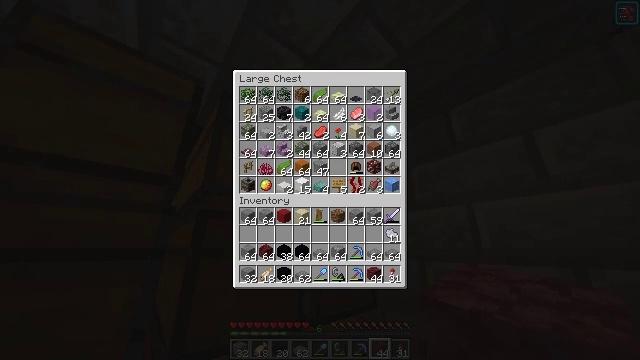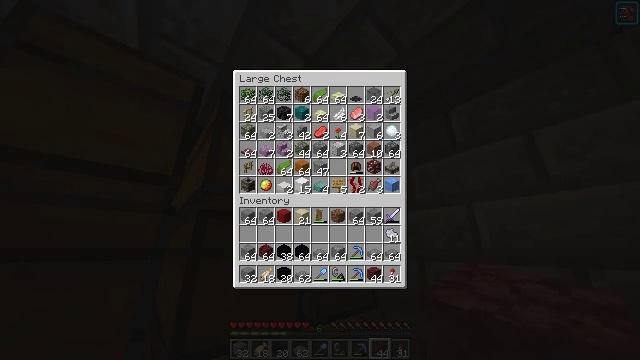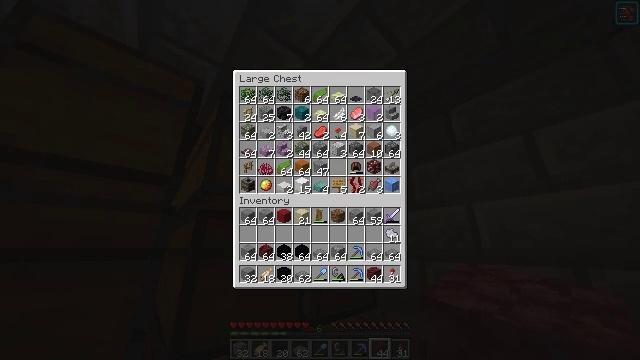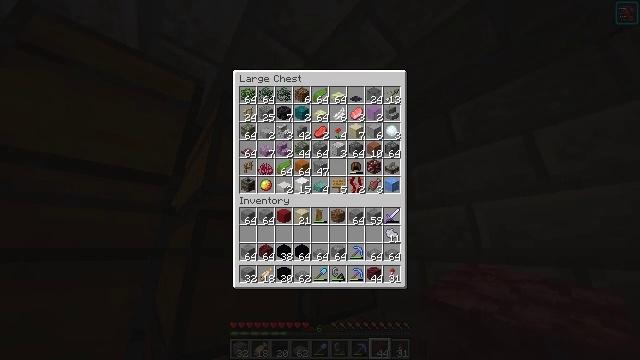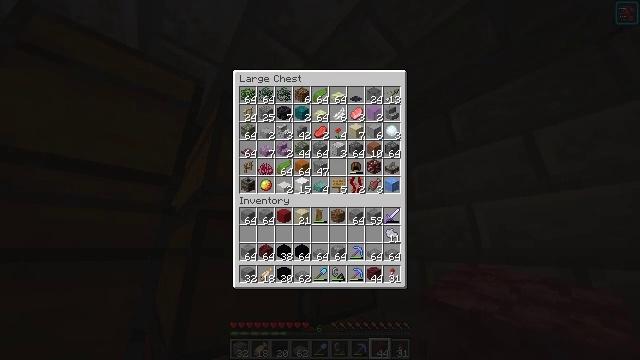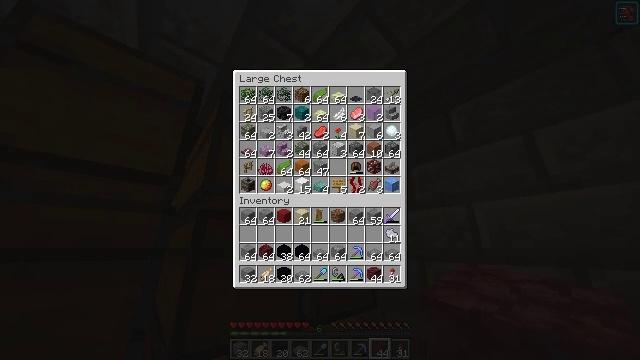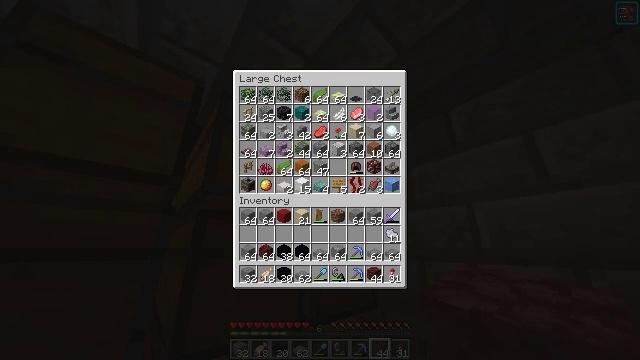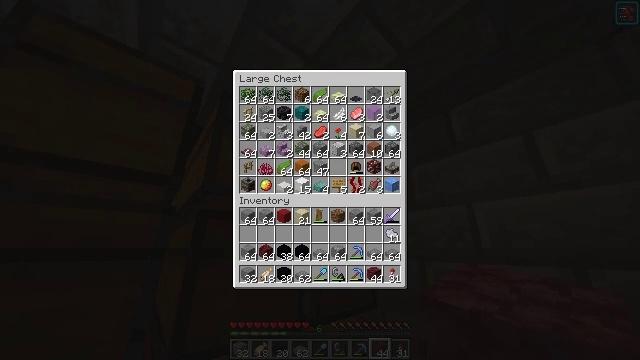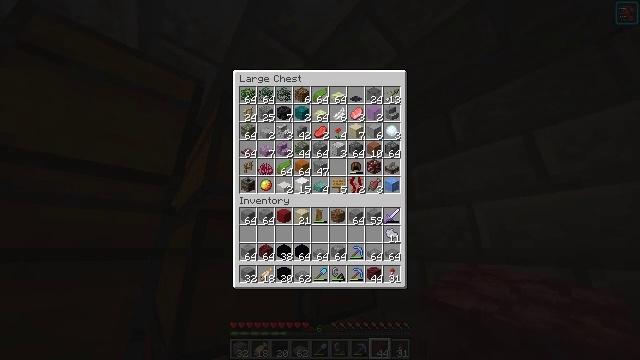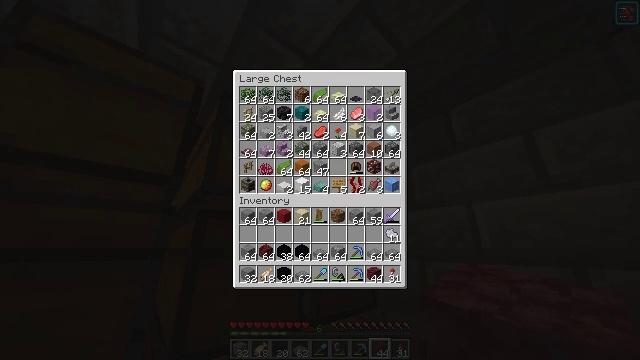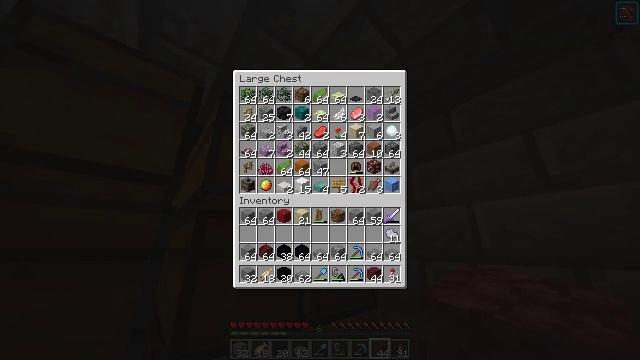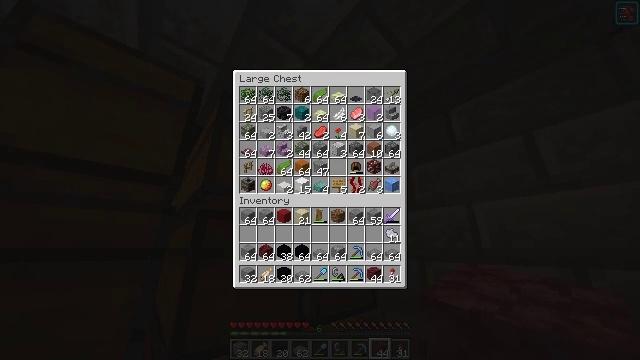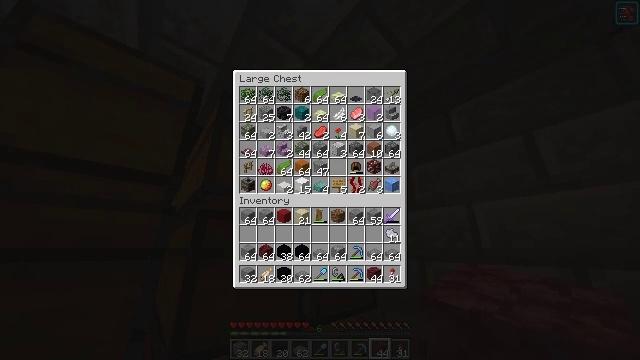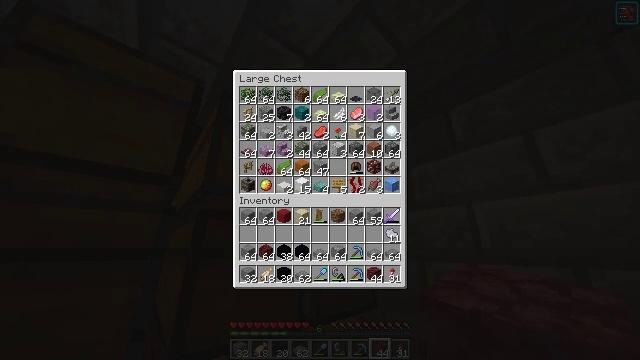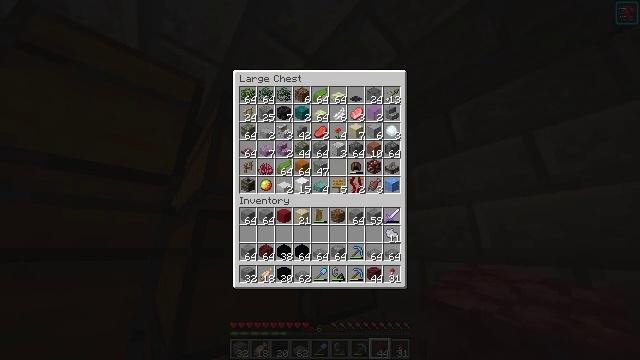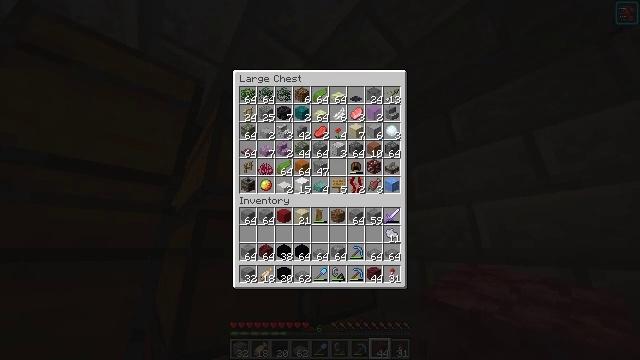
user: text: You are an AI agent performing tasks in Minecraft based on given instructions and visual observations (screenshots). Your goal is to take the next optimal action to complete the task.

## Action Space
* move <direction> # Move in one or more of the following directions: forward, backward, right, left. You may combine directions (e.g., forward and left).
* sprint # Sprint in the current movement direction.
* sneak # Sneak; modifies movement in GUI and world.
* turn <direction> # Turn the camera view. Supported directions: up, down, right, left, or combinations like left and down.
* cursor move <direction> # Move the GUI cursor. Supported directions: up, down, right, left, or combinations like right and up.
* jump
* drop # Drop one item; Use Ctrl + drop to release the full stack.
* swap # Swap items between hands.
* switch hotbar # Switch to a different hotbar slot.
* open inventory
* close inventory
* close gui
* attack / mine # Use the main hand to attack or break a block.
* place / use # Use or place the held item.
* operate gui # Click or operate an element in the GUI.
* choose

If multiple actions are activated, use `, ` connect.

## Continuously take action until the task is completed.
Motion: motion action
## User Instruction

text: Use the crafting table to craft white concrete powder.
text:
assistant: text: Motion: no_op
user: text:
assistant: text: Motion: no_op
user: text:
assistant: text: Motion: no_op
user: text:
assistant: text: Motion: no_op
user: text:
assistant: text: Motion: no_op
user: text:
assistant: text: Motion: no_op
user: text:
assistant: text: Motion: no_op
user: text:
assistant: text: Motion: no_op
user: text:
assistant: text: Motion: no_op
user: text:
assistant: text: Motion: no_op
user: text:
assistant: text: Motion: no_op
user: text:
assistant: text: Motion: no_op
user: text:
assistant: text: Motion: no_op
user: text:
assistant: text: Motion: no_op
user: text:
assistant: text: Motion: no_op
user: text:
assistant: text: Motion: no_op
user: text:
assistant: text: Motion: no_op
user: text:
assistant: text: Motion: no_op
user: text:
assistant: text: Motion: no_op
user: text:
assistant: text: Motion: no_op
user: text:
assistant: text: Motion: no_op
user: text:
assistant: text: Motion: no_op
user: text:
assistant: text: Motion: no_op
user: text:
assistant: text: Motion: no_op
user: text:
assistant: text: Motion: no_op
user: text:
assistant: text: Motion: no_op
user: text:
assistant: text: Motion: no_op
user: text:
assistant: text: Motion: no_op
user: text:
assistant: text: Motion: no_op
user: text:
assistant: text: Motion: no_op